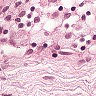
Metastatic tissue present: no